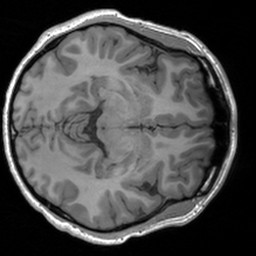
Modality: T1w
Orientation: axial
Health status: healthy
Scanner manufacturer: siemens
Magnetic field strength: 3 T
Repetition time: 1.9 s
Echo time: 0.00226 s